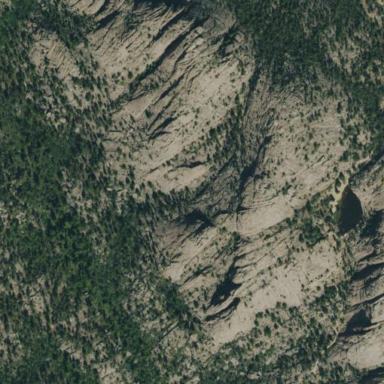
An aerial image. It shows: Landscape of bare rock.